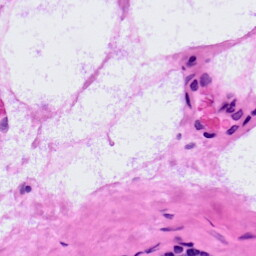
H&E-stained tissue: LymphNode